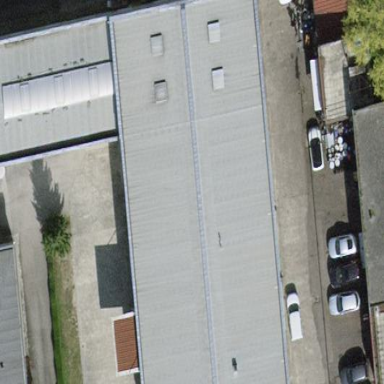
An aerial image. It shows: Ambulance station building.